Question: Problem domain:
'''
class Parent {
String name
static hasMany = [children:Child]
}
class Child {
String name
Parent parent
static belongsTo = [parent:Parent]
}
'''
Data model

i like to pull record with id 4 and 7
where critria should be "get me last record of each parent where child'sname like 'Rox%'
so far i have tried
'''
SELECT
MAX(id)
FROM child
WHERE parent_id IN(SELECT
p.id
FROM parent AS p
JOIN child AS c
ON (c.parent_id = p.id
AND c.name LIKE 'Rox%'))
GROUP BY parent_id
'''
thanks in advance.
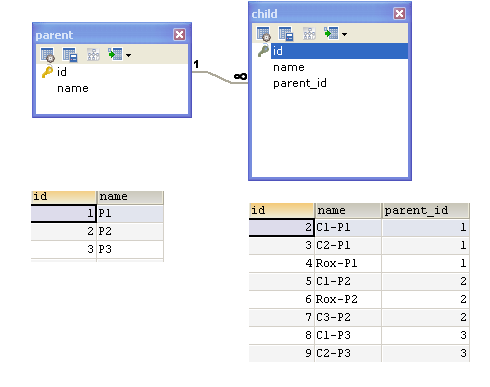
Answer: Your description is a tad shady, but I think this is what you want:
'''
def idList = [1,4]
def c = Parent.createCriteria()
def result = c.list {
'in'("id", idList)
children {
like("name","Rox%")
}
groupProperty("id")
}
'''
Edit:
You changed your whole question around while I typed my answer out, changed it around to match.
Final edit:
Add sorting to children {} in the edited code to get the sorting you want.